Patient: sex F, age 68
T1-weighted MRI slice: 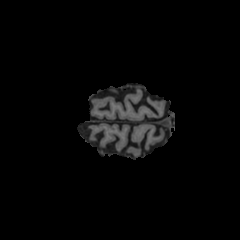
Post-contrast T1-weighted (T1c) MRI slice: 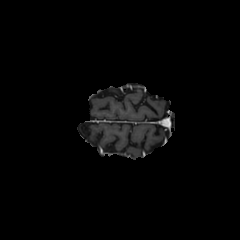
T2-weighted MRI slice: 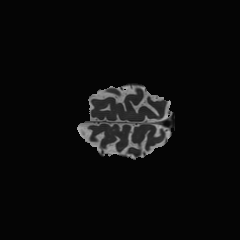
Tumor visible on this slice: no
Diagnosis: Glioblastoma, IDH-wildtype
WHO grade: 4